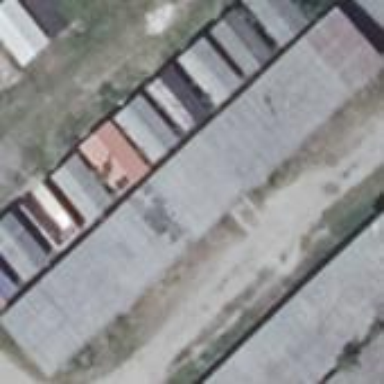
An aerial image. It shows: Group of garages.